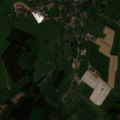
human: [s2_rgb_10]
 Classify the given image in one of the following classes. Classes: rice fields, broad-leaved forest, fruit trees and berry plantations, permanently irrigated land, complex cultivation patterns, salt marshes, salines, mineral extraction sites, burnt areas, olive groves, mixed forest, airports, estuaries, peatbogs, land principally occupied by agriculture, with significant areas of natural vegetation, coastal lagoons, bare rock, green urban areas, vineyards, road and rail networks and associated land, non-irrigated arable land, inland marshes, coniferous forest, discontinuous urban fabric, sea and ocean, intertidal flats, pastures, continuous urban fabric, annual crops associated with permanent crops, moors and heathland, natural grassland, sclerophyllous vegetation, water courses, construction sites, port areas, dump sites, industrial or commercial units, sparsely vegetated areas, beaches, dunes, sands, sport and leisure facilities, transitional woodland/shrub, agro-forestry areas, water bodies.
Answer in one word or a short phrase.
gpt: discontinuous urban fabric, pastures, mixed forest